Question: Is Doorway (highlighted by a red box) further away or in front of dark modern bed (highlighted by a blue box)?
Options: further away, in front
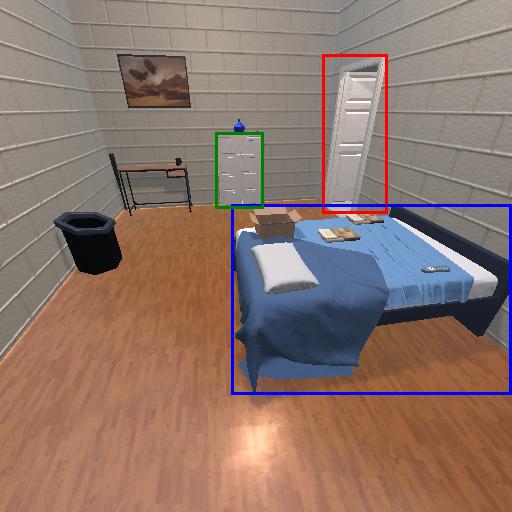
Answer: further away